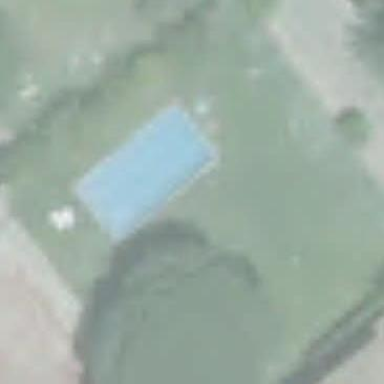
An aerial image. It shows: Swimming pool located in leisure land.